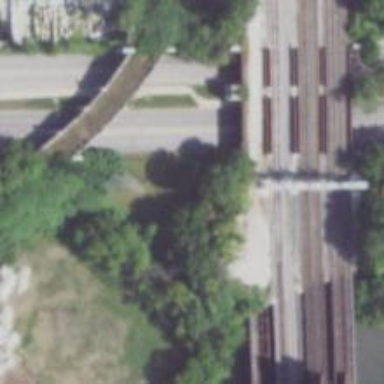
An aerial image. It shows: Abandoned railway.